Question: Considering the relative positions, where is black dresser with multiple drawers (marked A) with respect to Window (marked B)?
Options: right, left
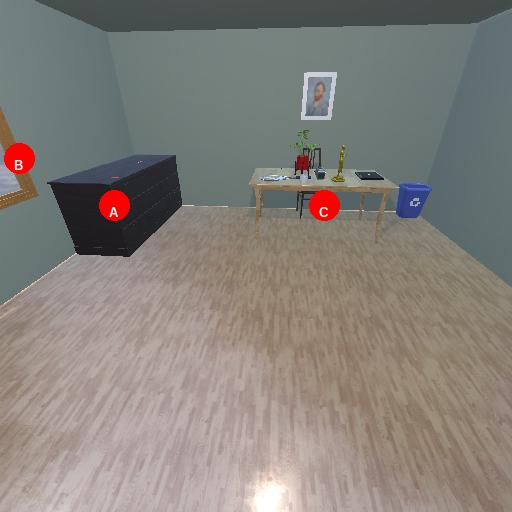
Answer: right